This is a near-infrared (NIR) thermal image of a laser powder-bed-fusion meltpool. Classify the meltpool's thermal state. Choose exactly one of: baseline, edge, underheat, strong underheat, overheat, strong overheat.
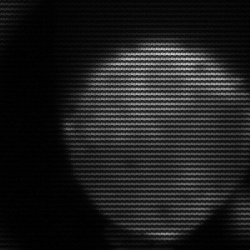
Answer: edge